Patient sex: F
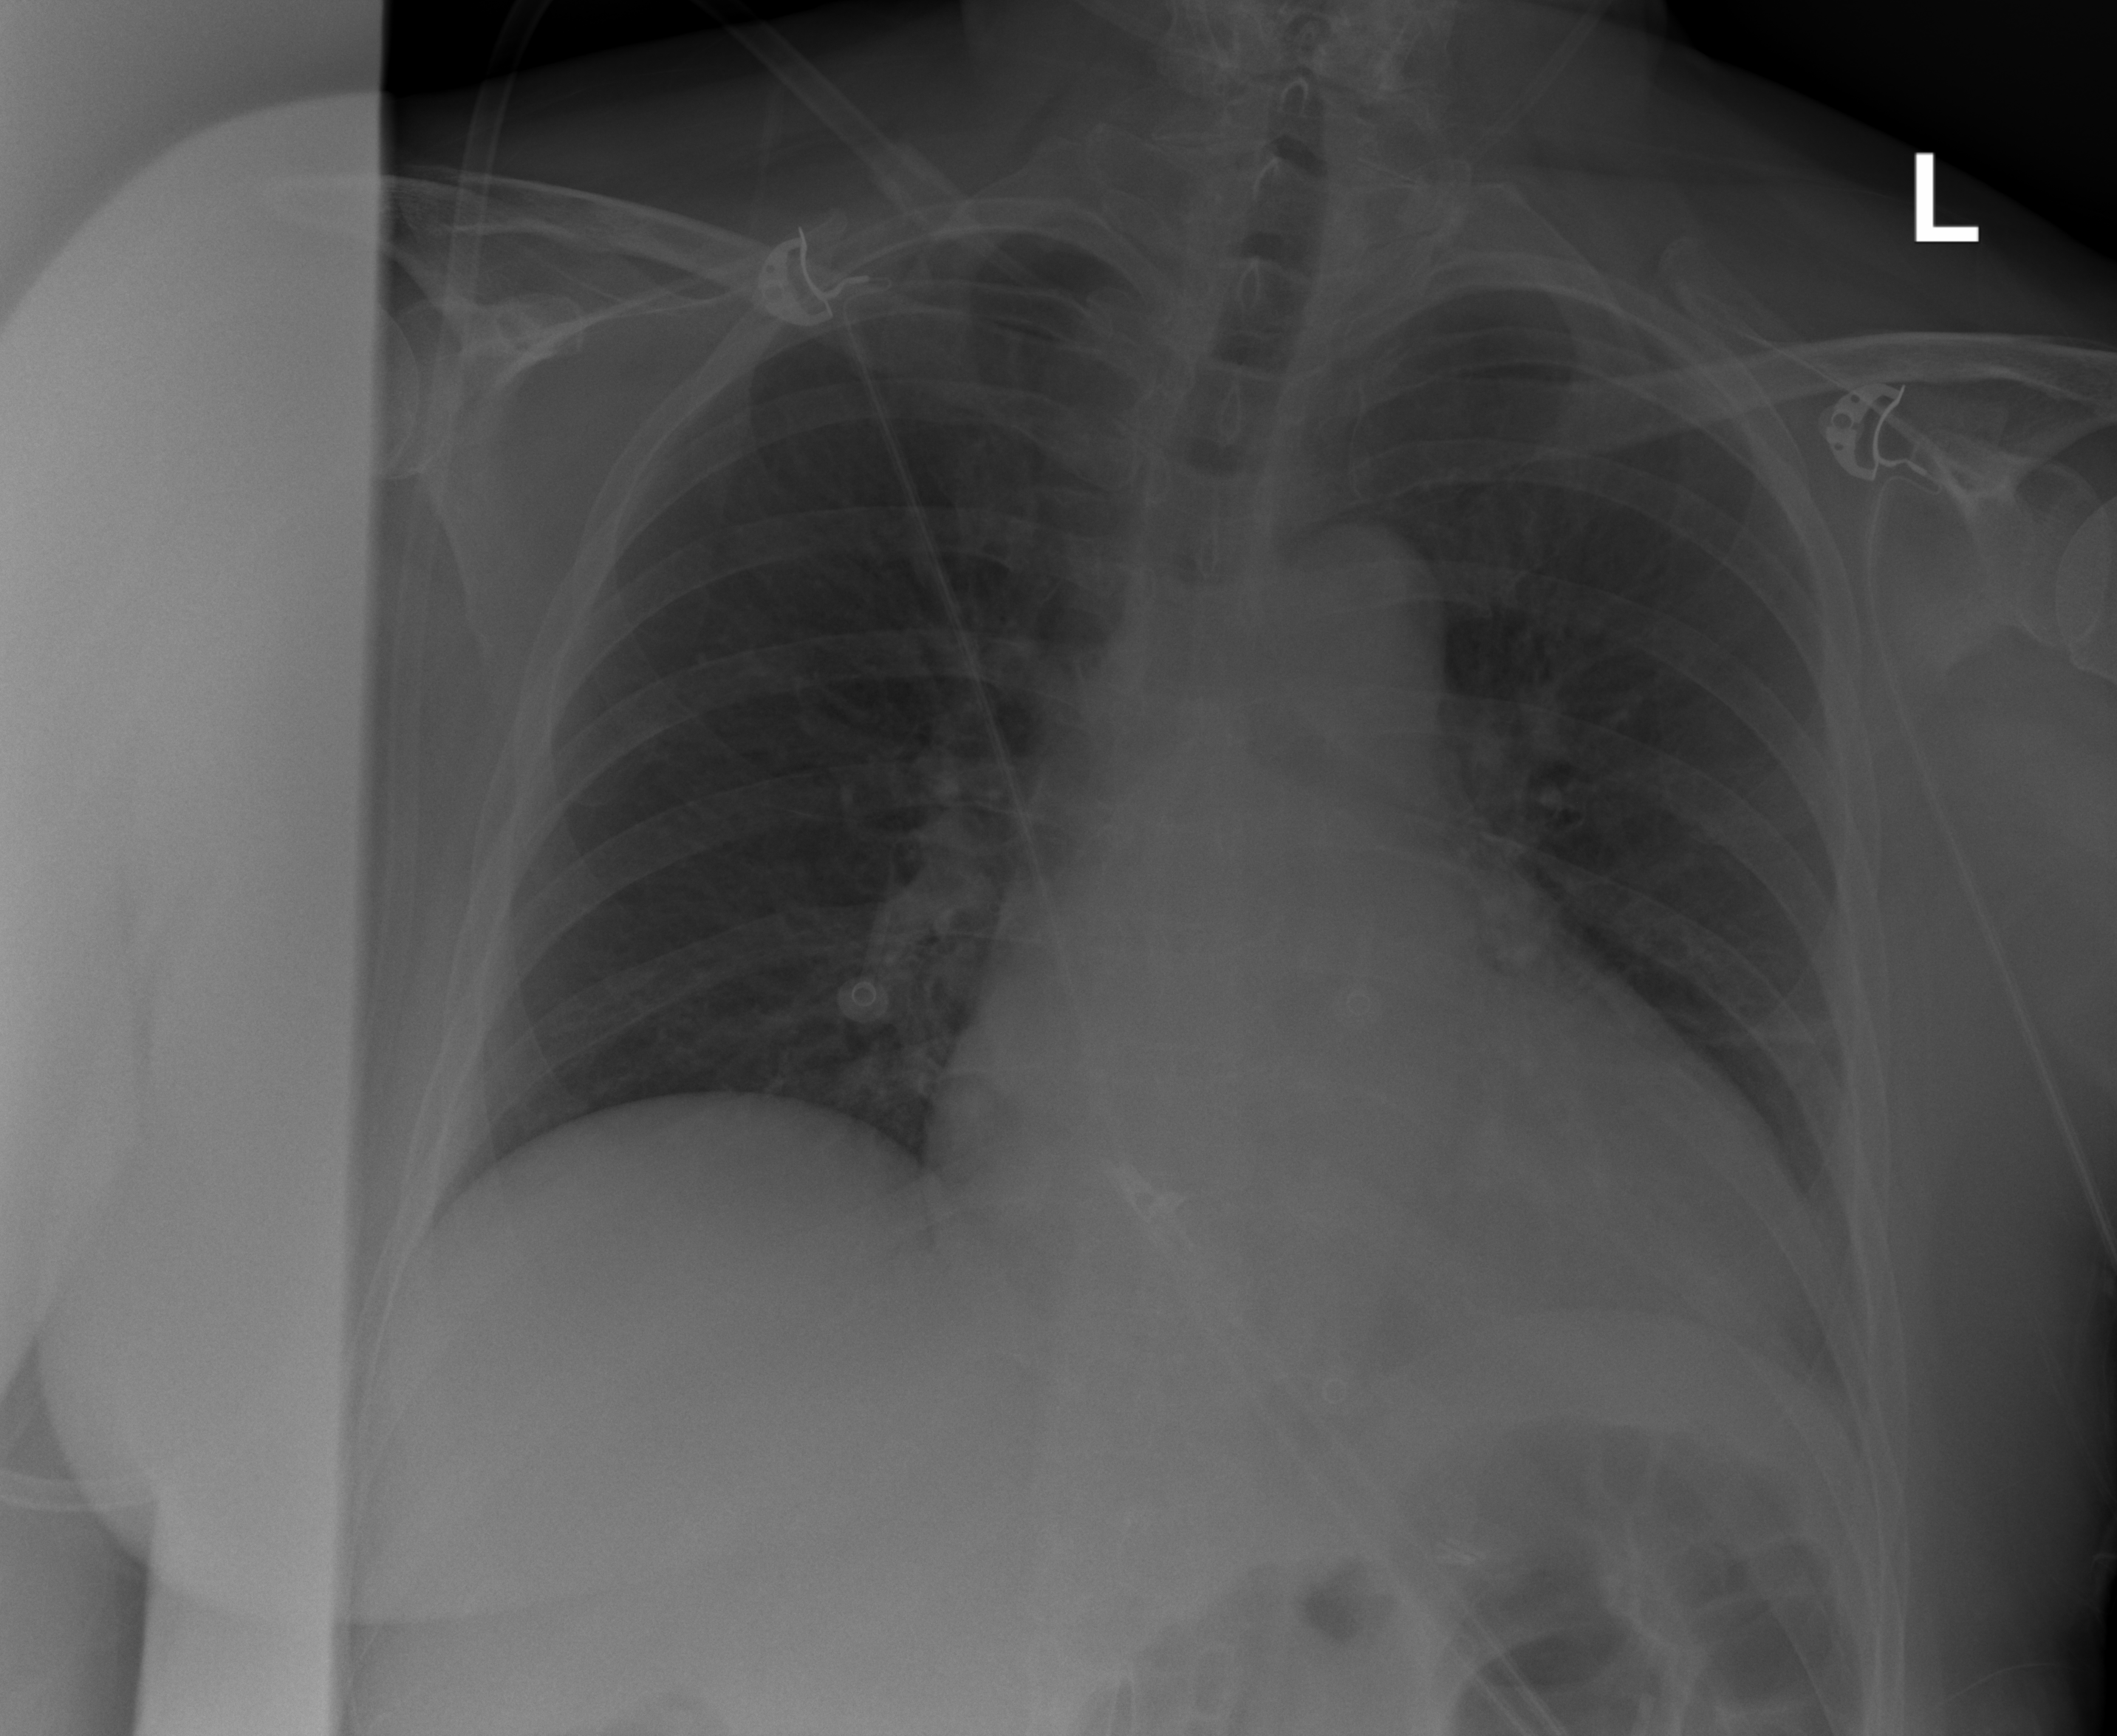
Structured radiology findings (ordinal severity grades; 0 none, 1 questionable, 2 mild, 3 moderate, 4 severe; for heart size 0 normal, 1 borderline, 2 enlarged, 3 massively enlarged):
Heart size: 2
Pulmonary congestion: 2
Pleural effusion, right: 0
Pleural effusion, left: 0
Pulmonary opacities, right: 0
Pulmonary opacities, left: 0
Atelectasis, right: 0
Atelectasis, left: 2